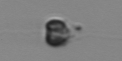
Label: Apedinella